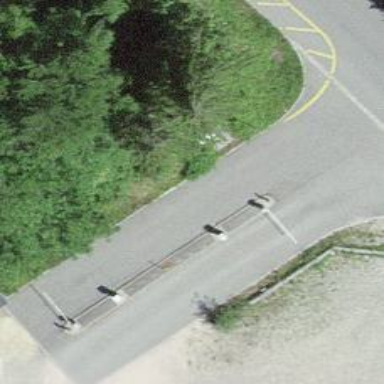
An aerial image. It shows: Lift gate barrier.